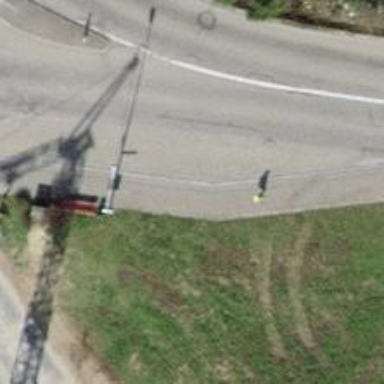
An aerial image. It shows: Bus stop with platform for public transport.